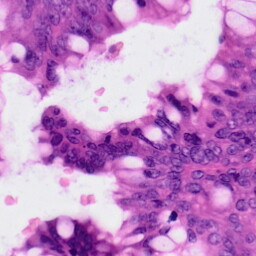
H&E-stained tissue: Colon